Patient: sex F, age 68
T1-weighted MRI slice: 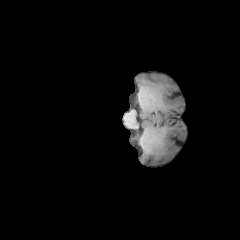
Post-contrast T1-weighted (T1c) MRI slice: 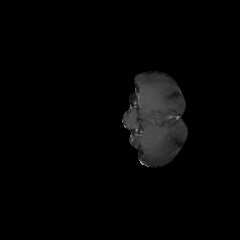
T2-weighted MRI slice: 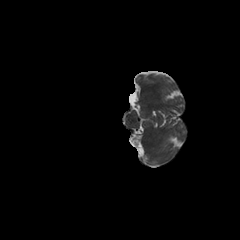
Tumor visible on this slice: no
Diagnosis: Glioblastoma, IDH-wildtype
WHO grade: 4